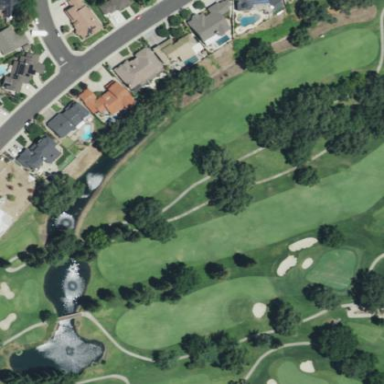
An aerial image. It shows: Water hazard on golf course. The hazard is natural water feature.